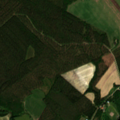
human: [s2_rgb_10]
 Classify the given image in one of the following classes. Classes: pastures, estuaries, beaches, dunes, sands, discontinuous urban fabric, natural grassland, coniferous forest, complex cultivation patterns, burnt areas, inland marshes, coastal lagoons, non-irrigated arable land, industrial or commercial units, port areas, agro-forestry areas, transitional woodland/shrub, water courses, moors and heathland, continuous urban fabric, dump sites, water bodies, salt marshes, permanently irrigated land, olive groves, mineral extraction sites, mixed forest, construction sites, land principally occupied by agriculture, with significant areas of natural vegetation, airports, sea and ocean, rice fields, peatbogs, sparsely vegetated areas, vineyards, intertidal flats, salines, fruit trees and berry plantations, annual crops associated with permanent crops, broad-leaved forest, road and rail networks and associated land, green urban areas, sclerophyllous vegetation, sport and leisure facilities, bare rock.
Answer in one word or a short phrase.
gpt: non-irrigated arable land, land principally occupied by agriculture, with significant areas of natural vegetation, coniferous forest, mixed forest